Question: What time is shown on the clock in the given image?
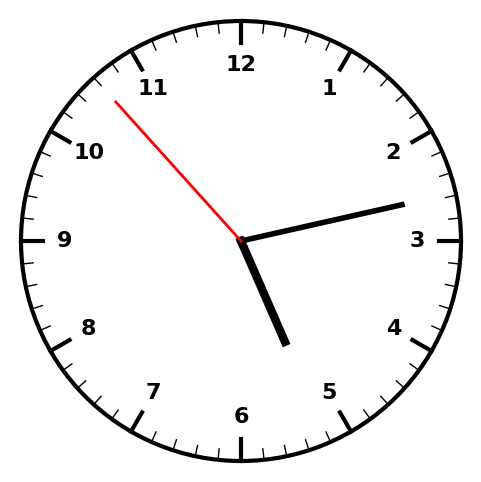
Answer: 05:12:53